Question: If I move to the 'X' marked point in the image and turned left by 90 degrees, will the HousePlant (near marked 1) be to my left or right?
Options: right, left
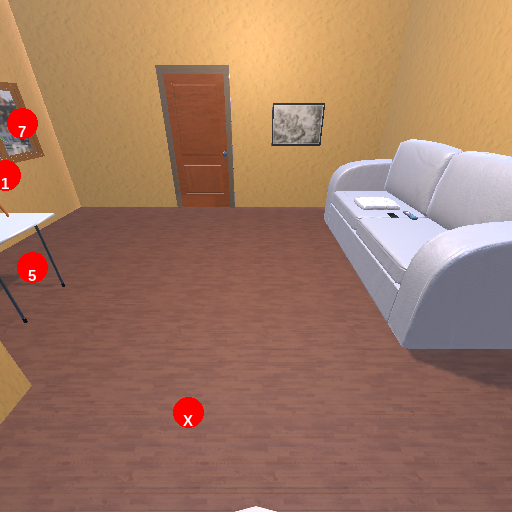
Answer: right